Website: lowes
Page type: payment
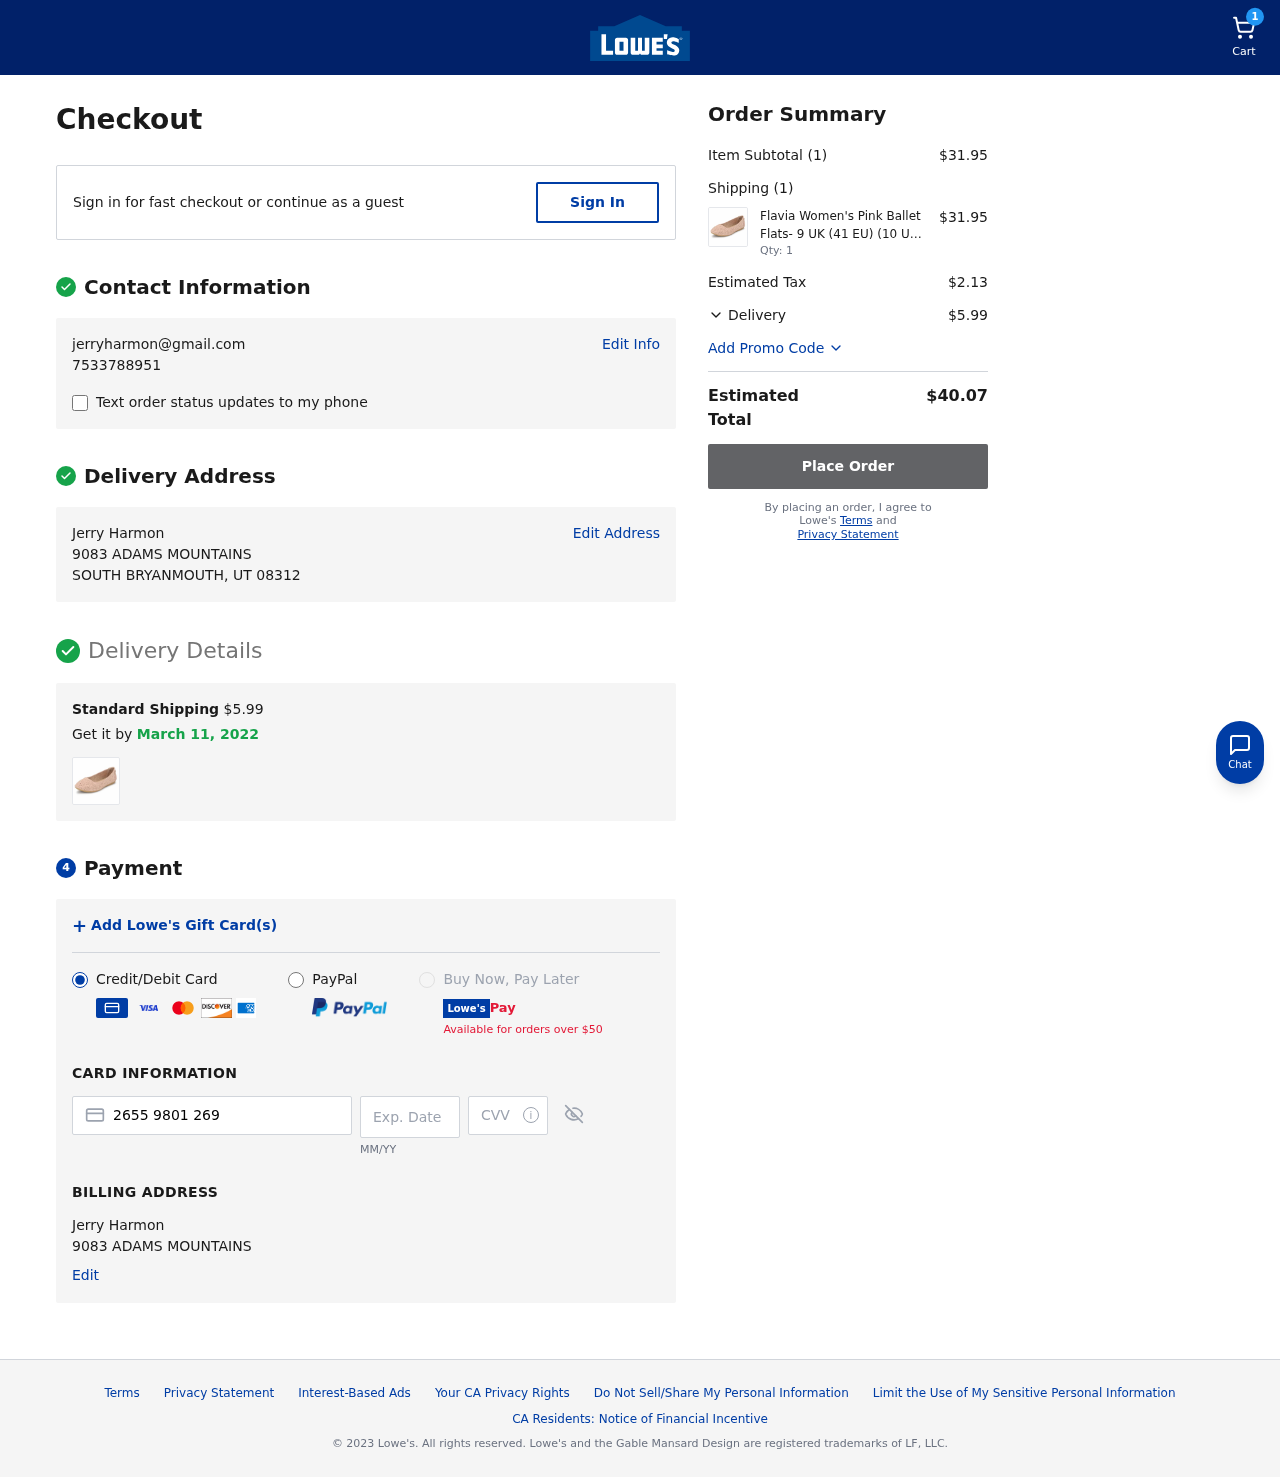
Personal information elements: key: PII_CARD_CVV
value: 575
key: PII_CARD_EXPIRY
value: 07/30
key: PII_CARD_NUMBER
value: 2655 9801 2695 4178
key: PII_EMAIL
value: jerryharmon@gmail.com
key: PII_FULLNAME
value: Jerry Harmon
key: PII_FULLNAME2
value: Jerry Harmon
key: PII_PHONE
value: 7533788951
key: PII_STREET
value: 9083 ADAMS MOUNTAINS
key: PII_STREET2
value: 9083 ADAMS MOUNTAINS
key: PII_CITY_STATE_ZIP
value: SOUTH BRYANMOUTH, UT 08312
Product elements: key: PRODUCT1_NAME
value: Flavia Women's Pink Ballet Flats- 9 UK (41 EU) (10 US) (FL-920/PNK)
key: PRODUCT1_PRICE
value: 31.95
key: PRODUCT1_QUANTITY
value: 1
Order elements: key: ORDER_NUM_ITEMS
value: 1
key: ORDER_SHIPPING_COST
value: $5.99
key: ORDER_DELIVERY_DATE
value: March 11, 2022
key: ORDER_SUBTOTAL
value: $31.95
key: ORDER_NUM_ITEMS2
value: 1
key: ORDER_TAX
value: $2.13
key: ORDER_SHIPPING_COST2
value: $5.99
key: ORDER_TOTAL
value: $40.07